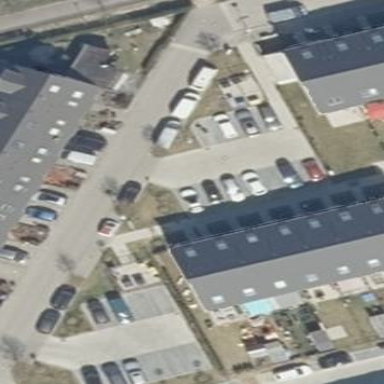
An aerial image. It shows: Street-side parking area.